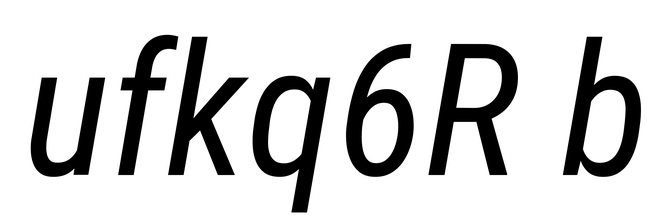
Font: Roboto-Italic_Condensed_Italic